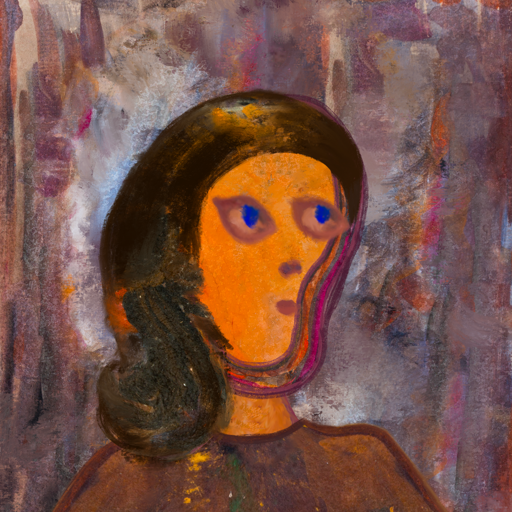
Background: Hypocrite, Head And Neck Side: Hypocrite_w_Hair, Face Side: Mother_And_Son_Mother, Bust: Comrade, Hair Side: Gypsy_Queen, Head Accessory: Blank, Second Necklace: Blank, Necklace: Blank, Baby: Blank